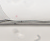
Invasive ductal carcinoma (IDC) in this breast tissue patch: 0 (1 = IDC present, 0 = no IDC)